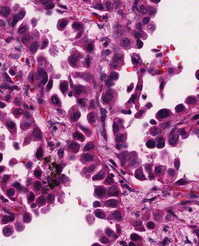
Tumor epithelial tissue: yes
Tumor-associated stroma tissue: no
Normal tissue: no